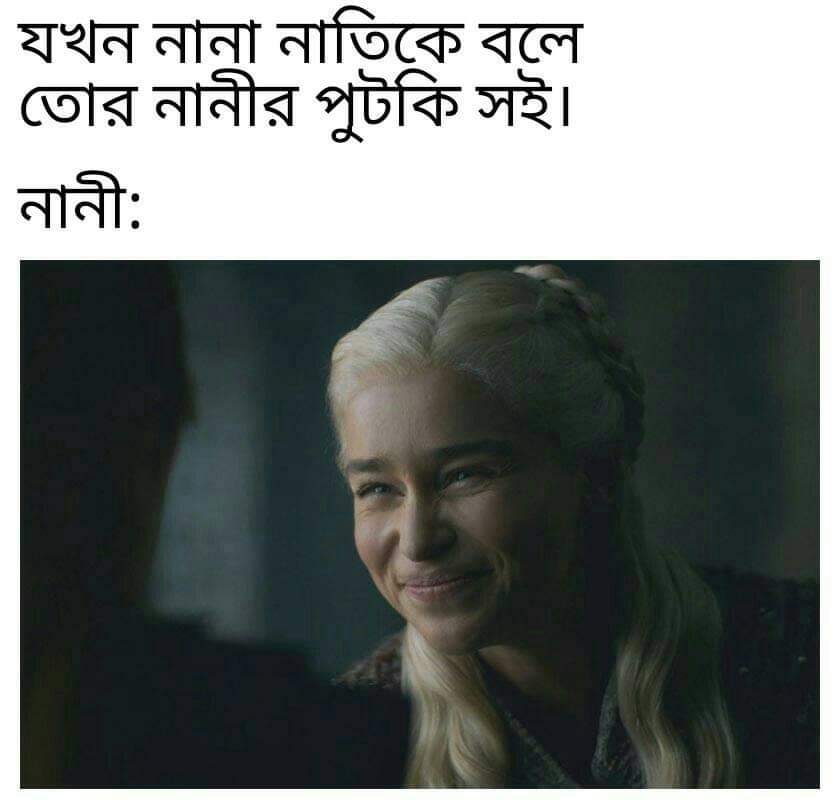
Caption: যখন নানা নাতিকে বলে তোর নানীর পুটকি সই ।     নানীঃ
Label: non-hate